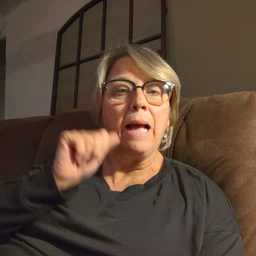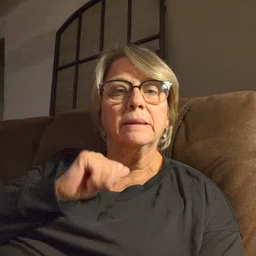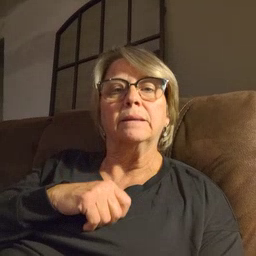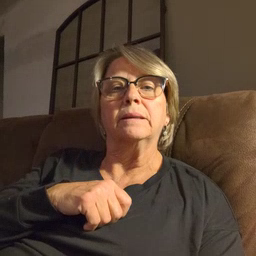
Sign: aunt